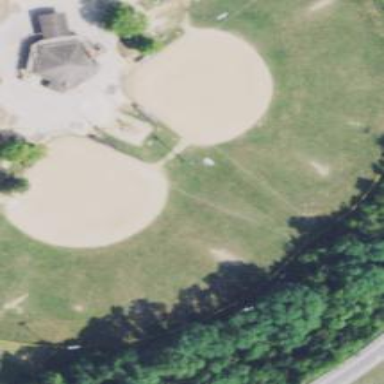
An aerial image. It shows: Baseball pitch for leisure land.